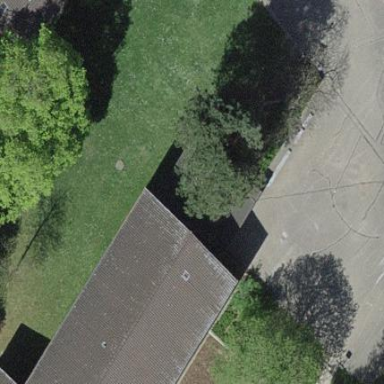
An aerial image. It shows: View of roof of building.